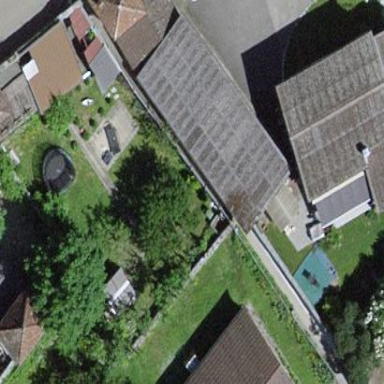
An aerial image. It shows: Garage building.